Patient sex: M
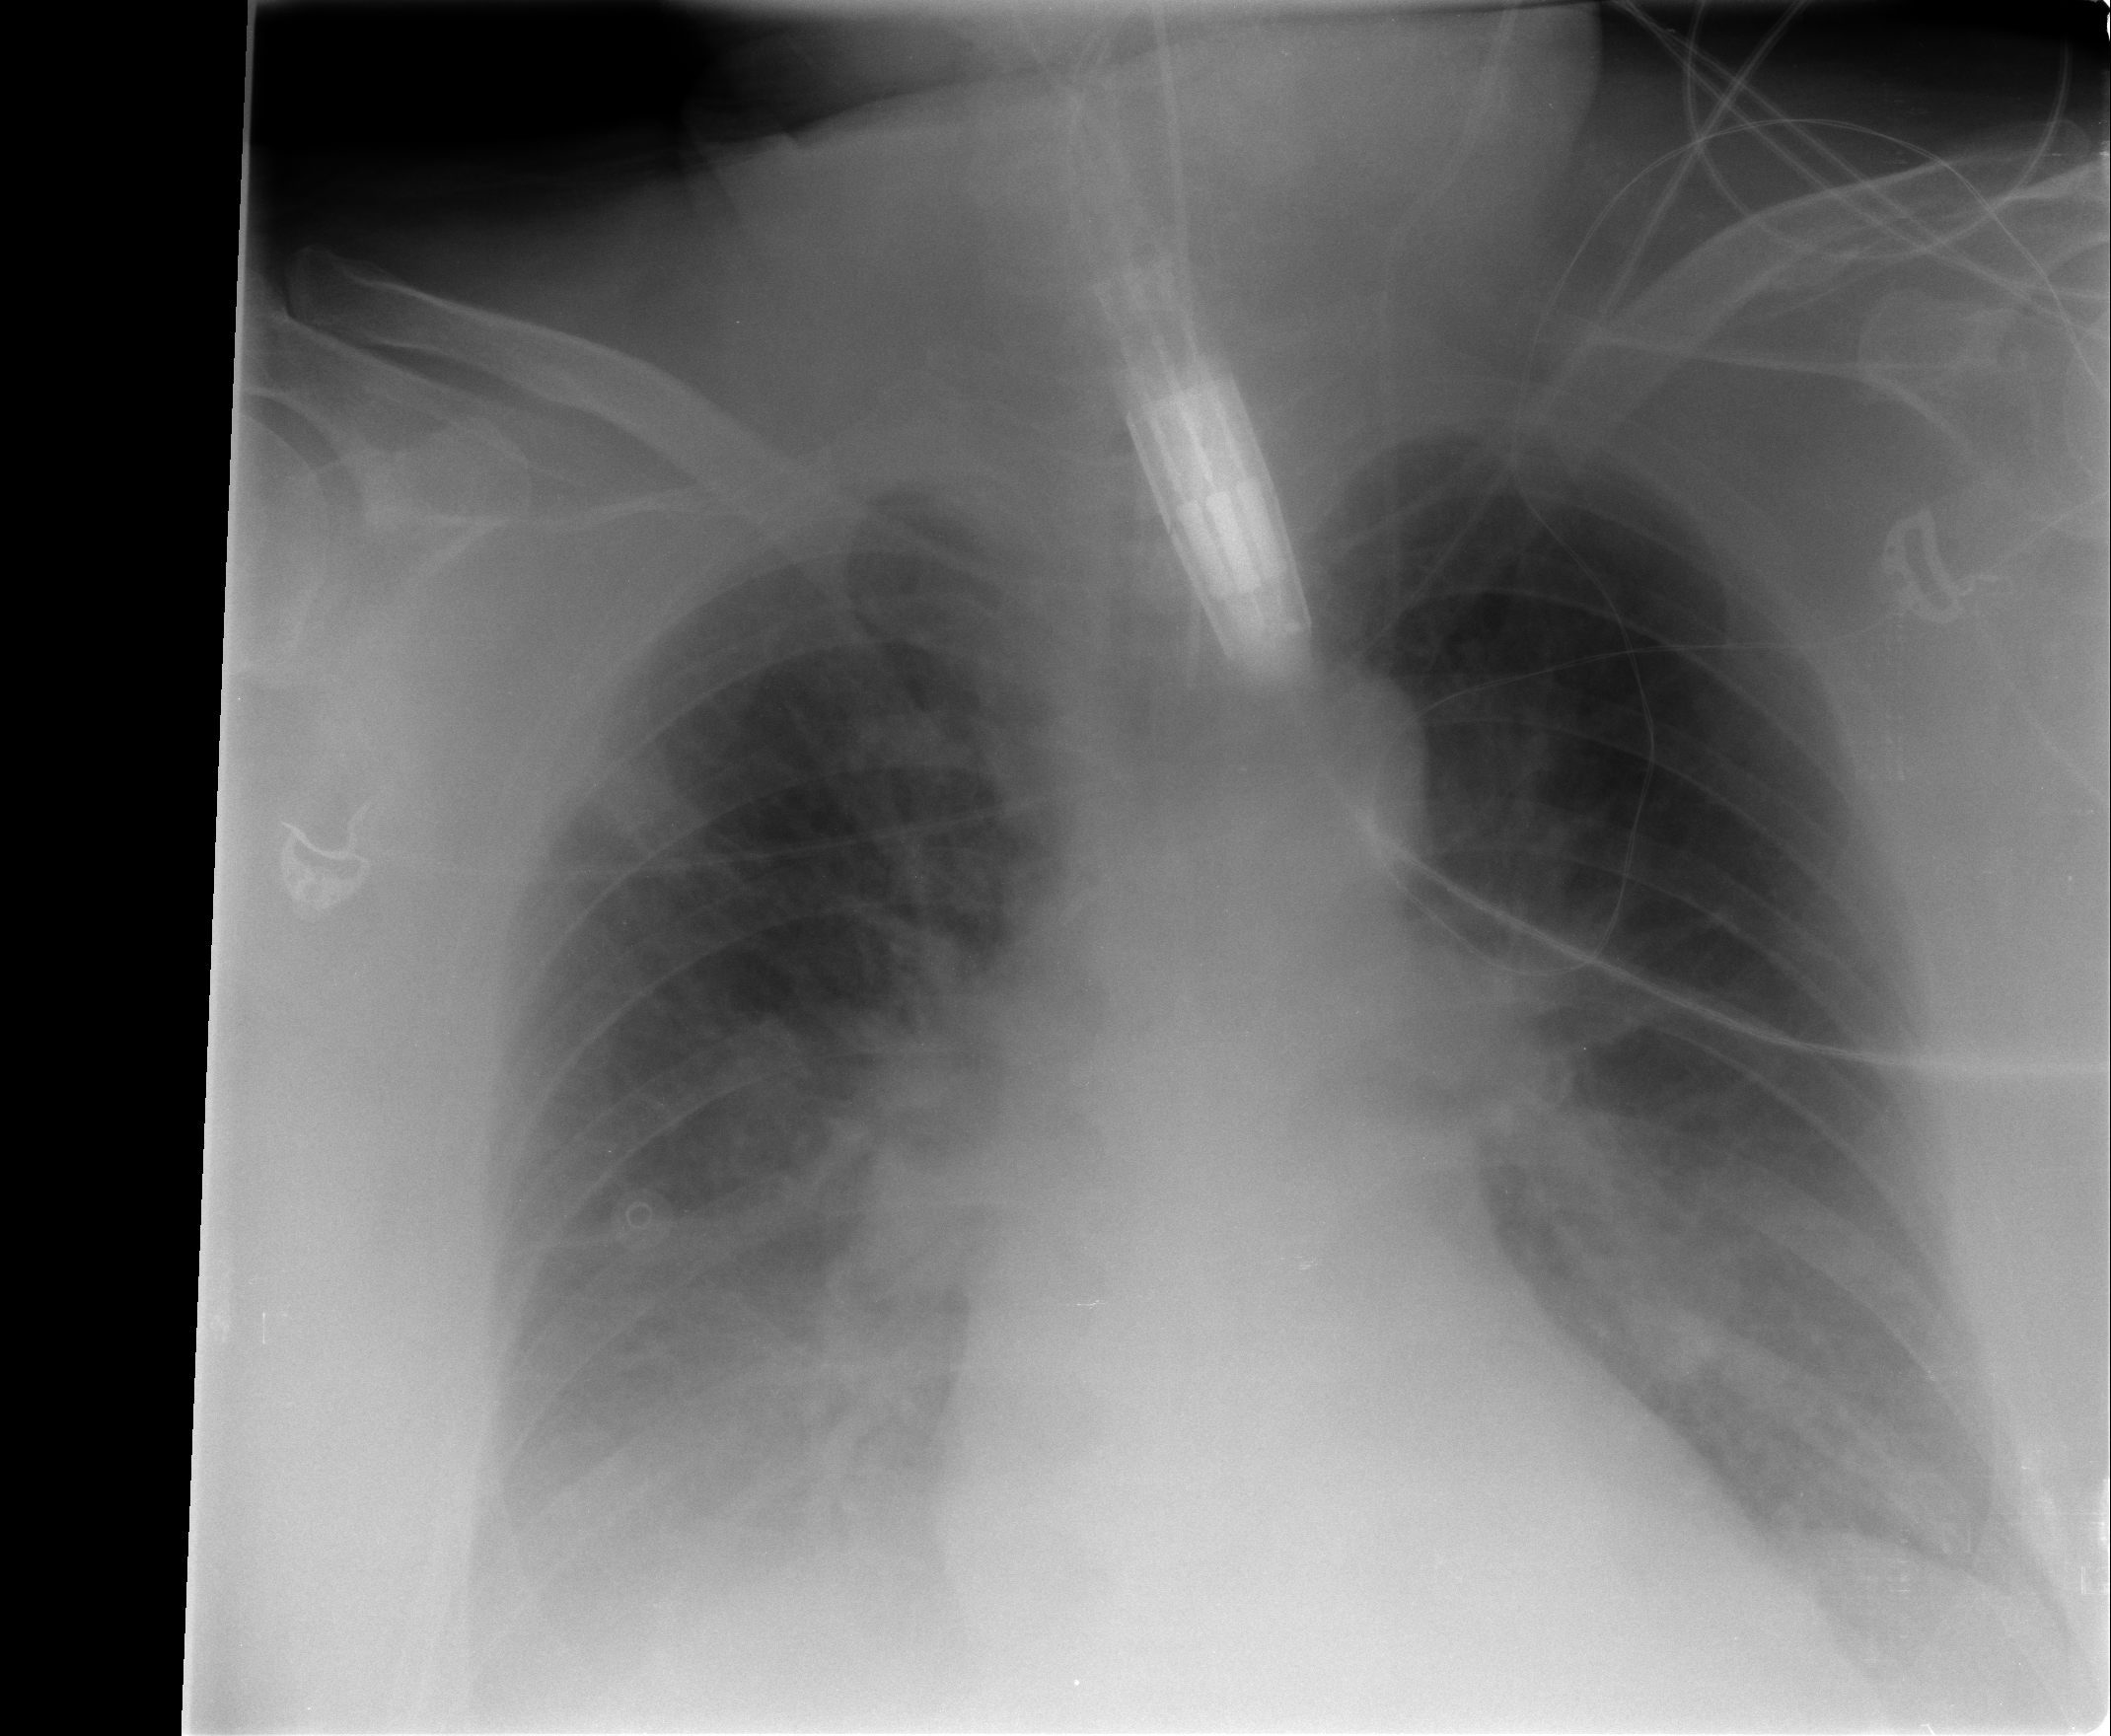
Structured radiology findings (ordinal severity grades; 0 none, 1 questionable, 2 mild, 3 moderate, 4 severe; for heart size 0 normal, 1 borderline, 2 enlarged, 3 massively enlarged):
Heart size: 1
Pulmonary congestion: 2
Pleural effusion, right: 2
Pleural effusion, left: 2
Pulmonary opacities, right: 0
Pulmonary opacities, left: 0
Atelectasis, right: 2
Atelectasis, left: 2